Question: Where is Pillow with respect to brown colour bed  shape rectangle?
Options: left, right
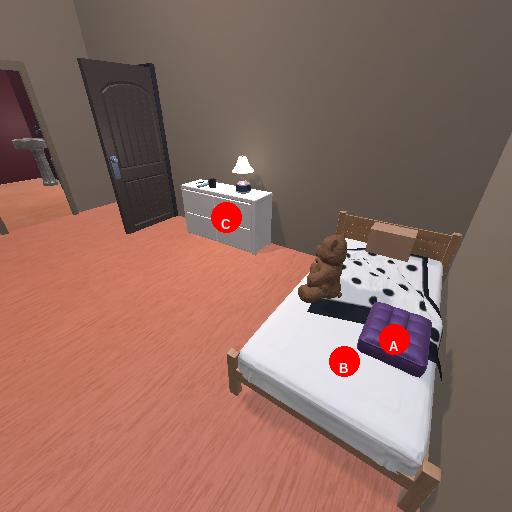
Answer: left